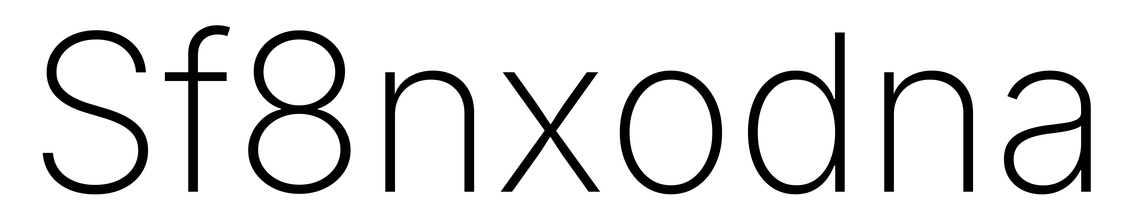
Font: Inter_ExtraLight